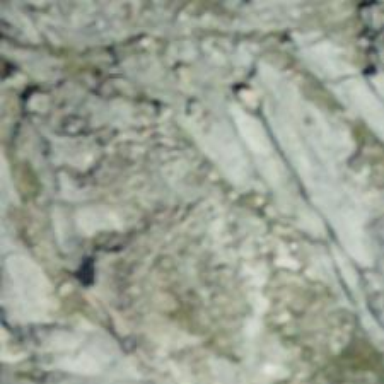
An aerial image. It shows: Natural cliff.